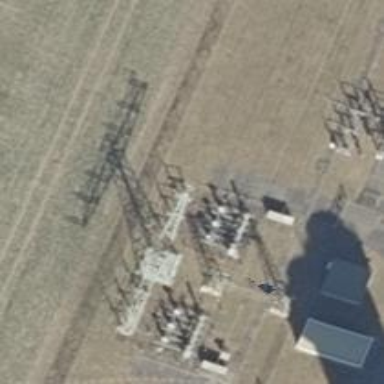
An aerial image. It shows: Three cables of power line.